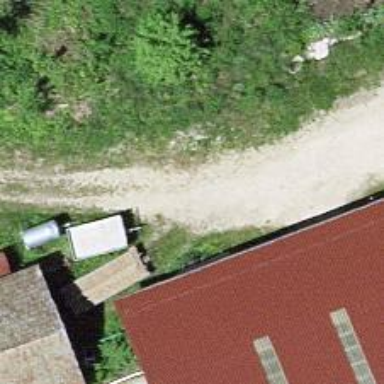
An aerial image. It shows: Gravel track with Grade 3 quality.